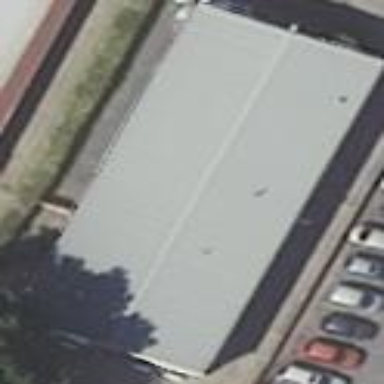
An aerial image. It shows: Retail building.